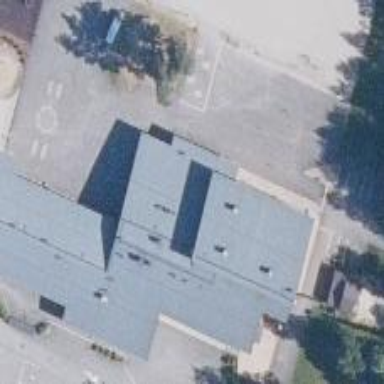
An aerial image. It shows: Public building.